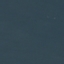
Land use / land cover: SeaLake